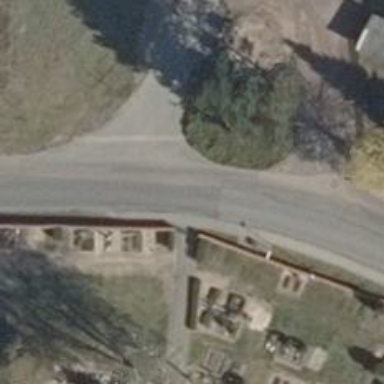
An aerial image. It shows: Tertiary road with asphalt surface and sidewalk on the left.